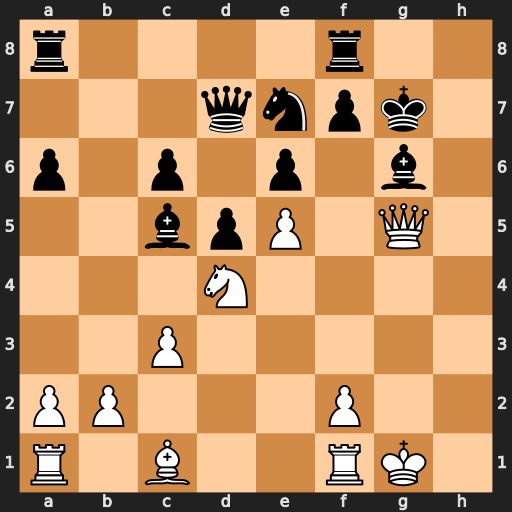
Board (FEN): r4r2/3qnpk1/p1p1p1b1/2bpP1Q1/3N4/2P5/PP3P2/R1B2RK1
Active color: w
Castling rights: -
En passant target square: -
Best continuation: Qf6+ Kh7 Kg2 Be4+ f3